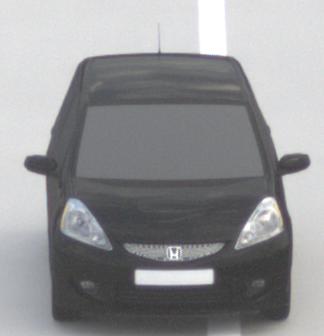
Make: Honda
Model: Jazz 1.2
Detailed model: Jazz (III) (11/08 - 04/11)
Model produced from: 2008/11
Model produced until: 2010/10
Doors: 5
Color: black
Road condition: dry road
Daytime: midday
Contrast: low contrast